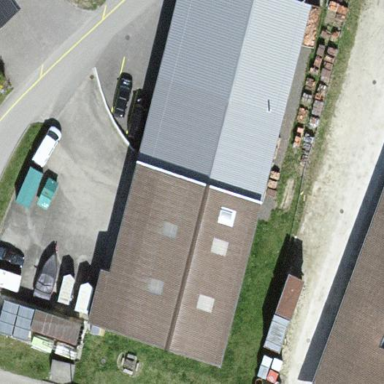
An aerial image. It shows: Industrial building.